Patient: sex F, age 60
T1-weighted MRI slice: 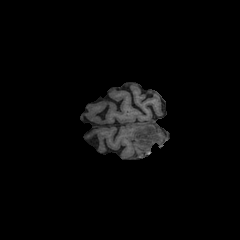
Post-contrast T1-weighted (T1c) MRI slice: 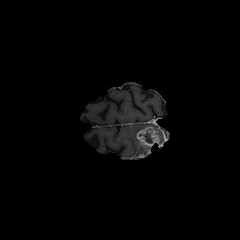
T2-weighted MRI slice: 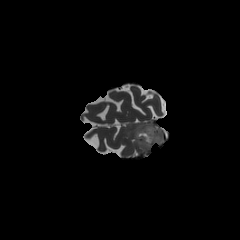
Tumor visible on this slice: yes
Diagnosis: Glioblastoma, IDH-wildtype
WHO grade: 4